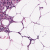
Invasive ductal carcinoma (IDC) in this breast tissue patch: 1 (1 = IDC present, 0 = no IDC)